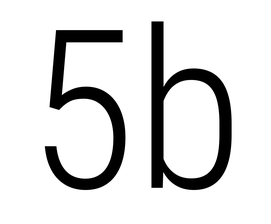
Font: Roboto_Condensed_Light